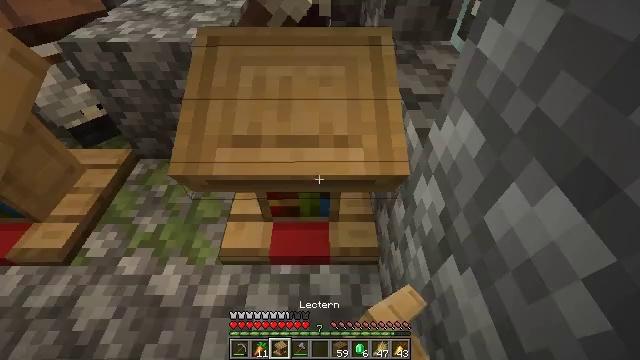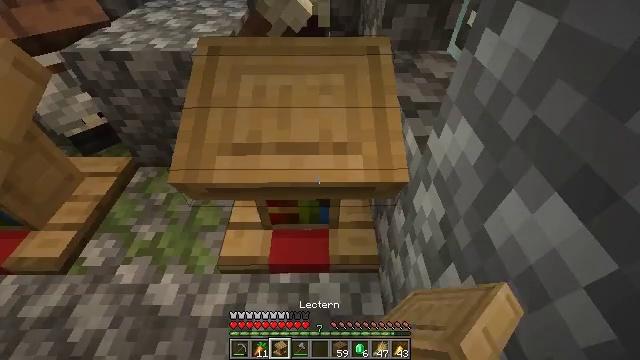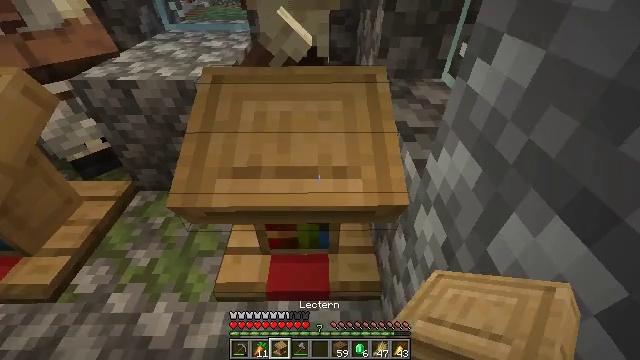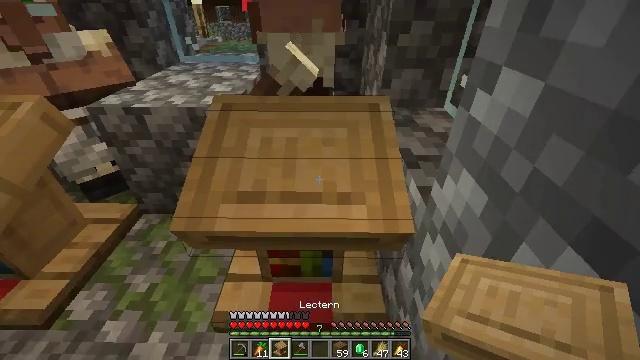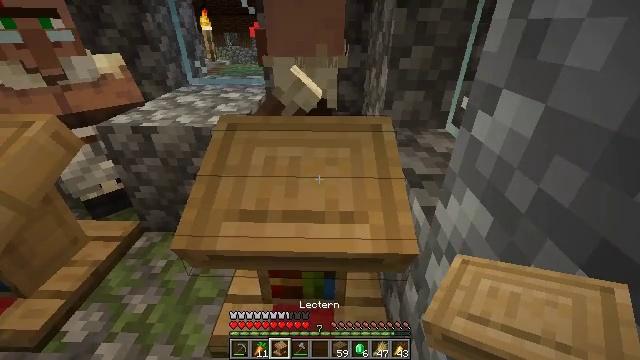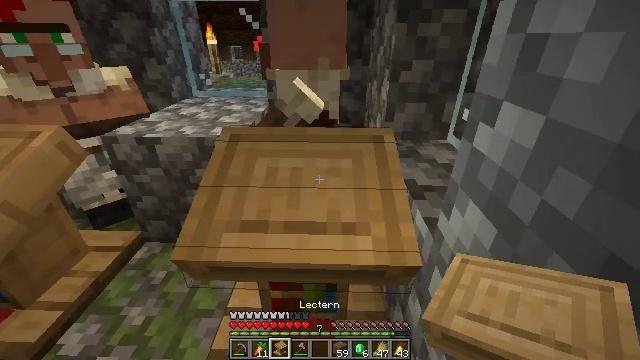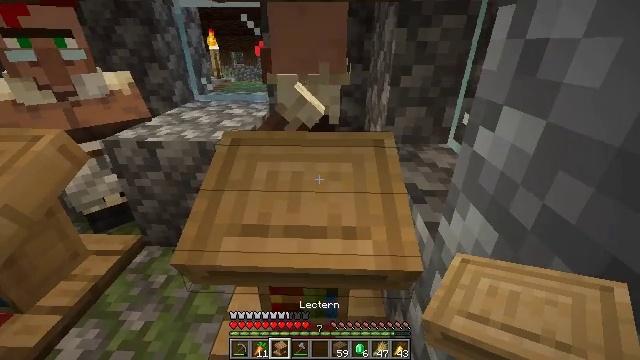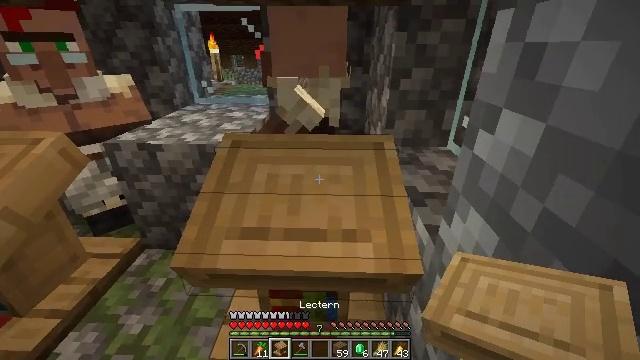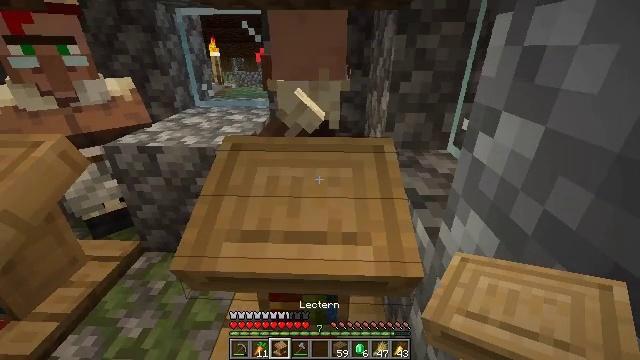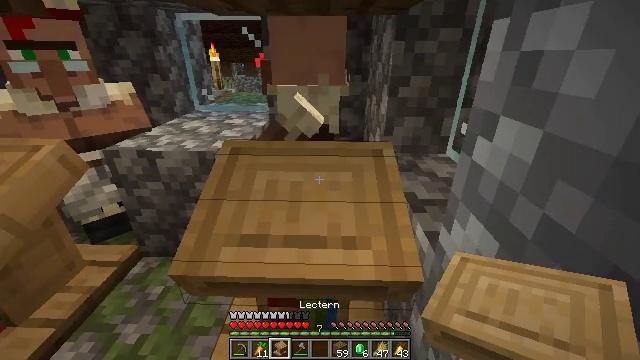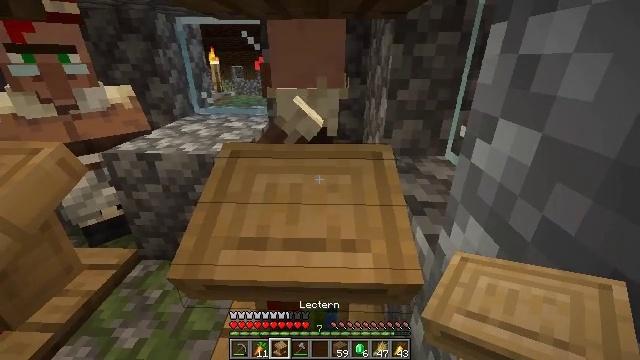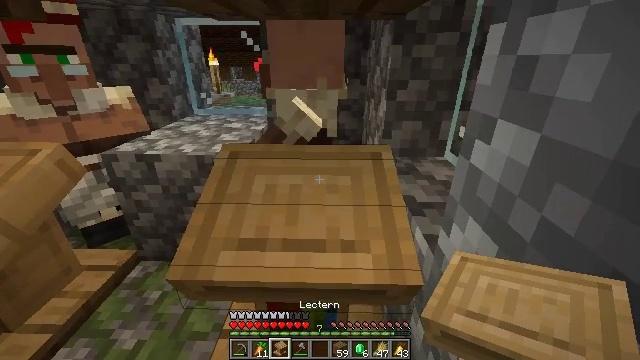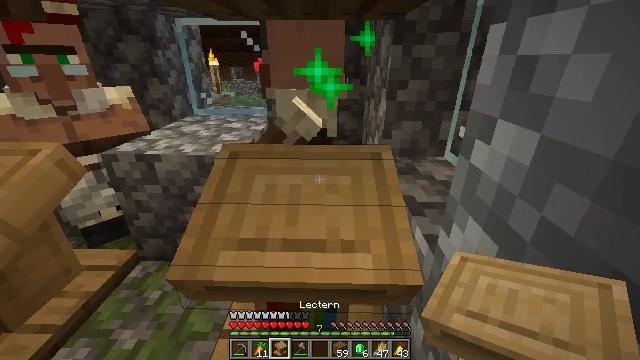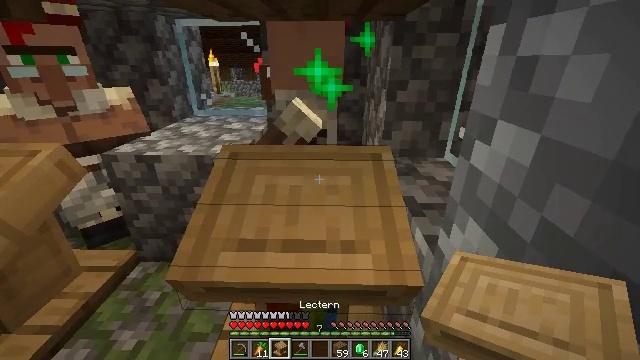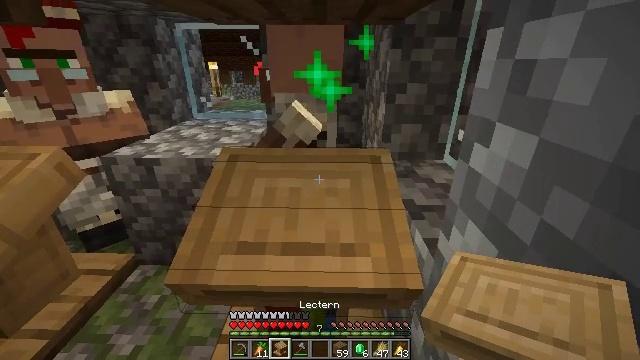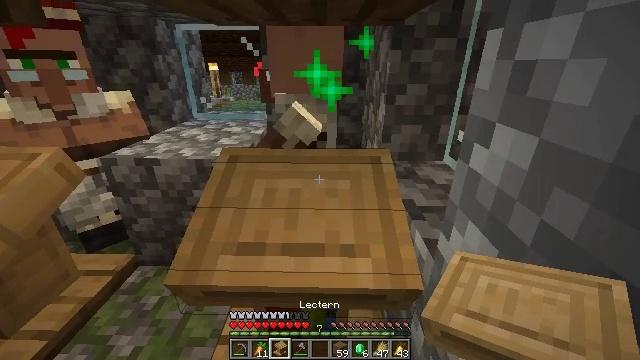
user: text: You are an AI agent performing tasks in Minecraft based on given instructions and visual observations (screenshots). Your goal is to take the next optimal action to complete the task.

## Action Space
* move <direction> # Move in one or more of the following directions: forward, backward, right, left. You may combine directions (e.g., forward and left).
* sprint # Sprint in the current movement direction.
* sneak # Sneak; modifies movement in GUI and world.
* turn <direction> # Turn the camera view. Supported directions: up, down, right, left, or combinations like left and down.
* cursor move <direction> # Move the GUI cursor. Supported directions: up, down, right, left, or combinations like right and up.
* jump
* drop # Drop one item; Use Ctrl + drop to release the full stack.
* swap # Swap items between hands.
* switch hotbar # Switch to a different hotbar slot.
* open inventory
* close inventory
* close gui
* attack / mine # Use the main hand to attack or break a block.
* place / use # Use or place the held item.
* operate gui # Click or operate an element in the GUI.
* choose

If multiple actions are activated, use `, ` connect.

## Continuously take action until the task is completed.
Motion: motion action
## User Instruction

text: Left-click to mine the lectern.
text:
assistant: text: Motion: turn up
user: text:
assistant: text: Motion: turn up
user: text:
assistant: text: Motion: turn left and up
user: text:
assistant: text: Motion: turn up
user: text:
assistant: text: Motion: turn up
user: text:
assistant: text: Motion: no_op
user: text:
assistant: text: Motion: no_op
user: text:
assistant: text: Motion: no_op
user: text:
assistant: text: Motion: no_op
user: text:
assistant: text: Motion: no_op
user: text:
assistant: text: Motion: no_op
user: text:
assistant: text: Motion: no_op
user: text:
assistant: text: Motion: no_op
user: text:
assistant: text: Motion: no_op
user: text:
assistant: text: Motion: no_op
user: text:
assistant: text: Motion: no_op
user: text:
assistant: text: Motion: no_op
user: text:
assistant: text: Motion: no_op
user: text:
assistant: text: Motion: no_op
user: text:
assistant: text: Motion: turn left
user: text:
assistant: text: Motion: turn left
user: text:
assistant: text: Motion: turn left and up
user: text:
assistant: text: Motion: turn left and up
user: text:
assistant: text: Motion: no_op
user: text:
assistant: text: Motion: no_op
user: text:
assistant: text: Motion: no_op
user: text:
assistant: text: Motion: no_op
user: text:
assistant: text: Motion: no_op
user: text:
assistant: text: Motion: no_op
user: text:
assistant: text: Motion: no_op